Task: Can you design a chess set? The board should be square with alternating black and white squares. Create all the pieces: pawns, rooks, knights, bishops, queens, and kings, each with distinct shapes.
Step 4964:
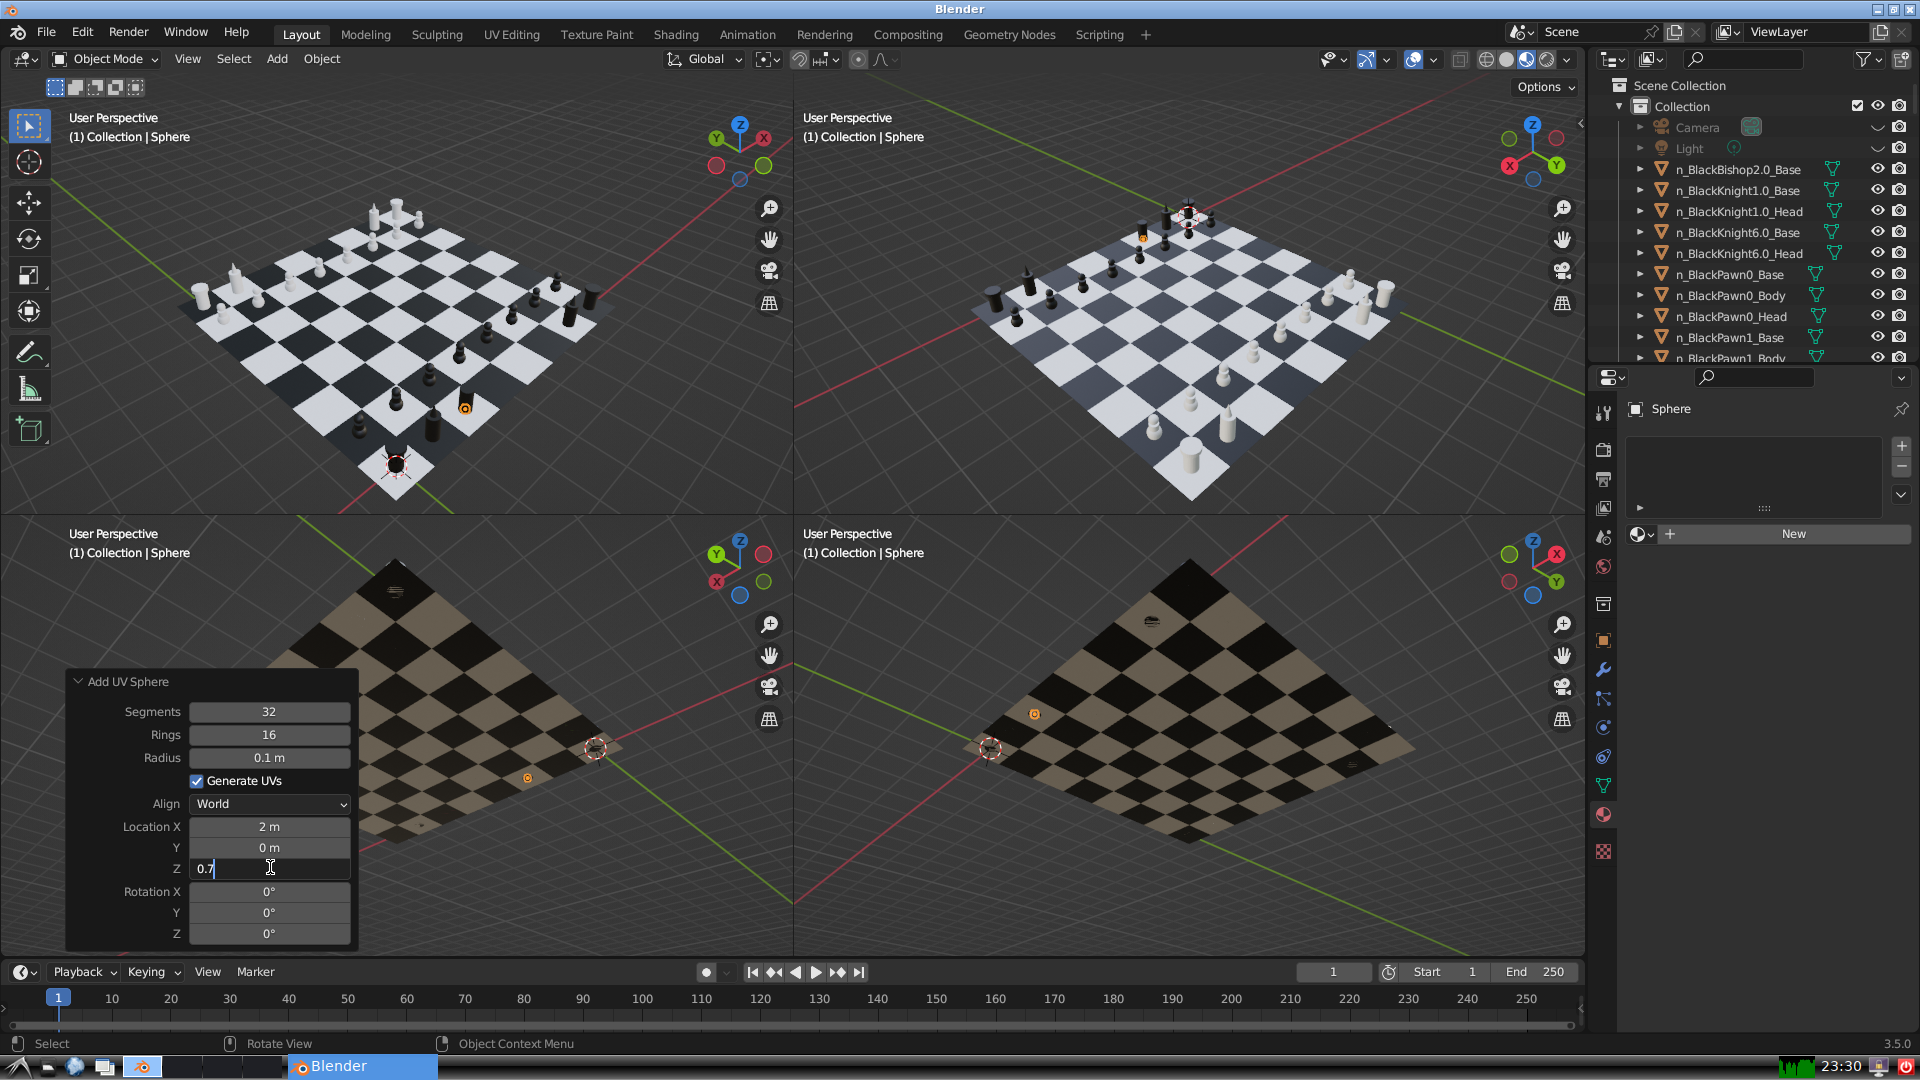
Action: {"key_press": ['Return']}